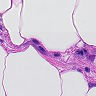
Metastatic tissue present: yes